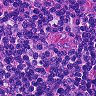
Metastatic tissue present: no